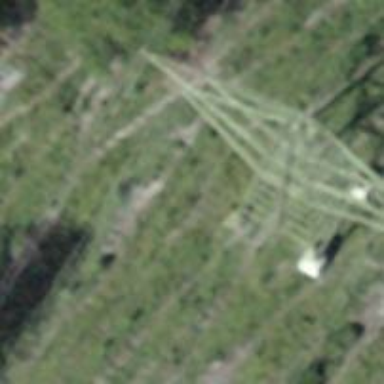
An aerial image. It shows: Power tower.